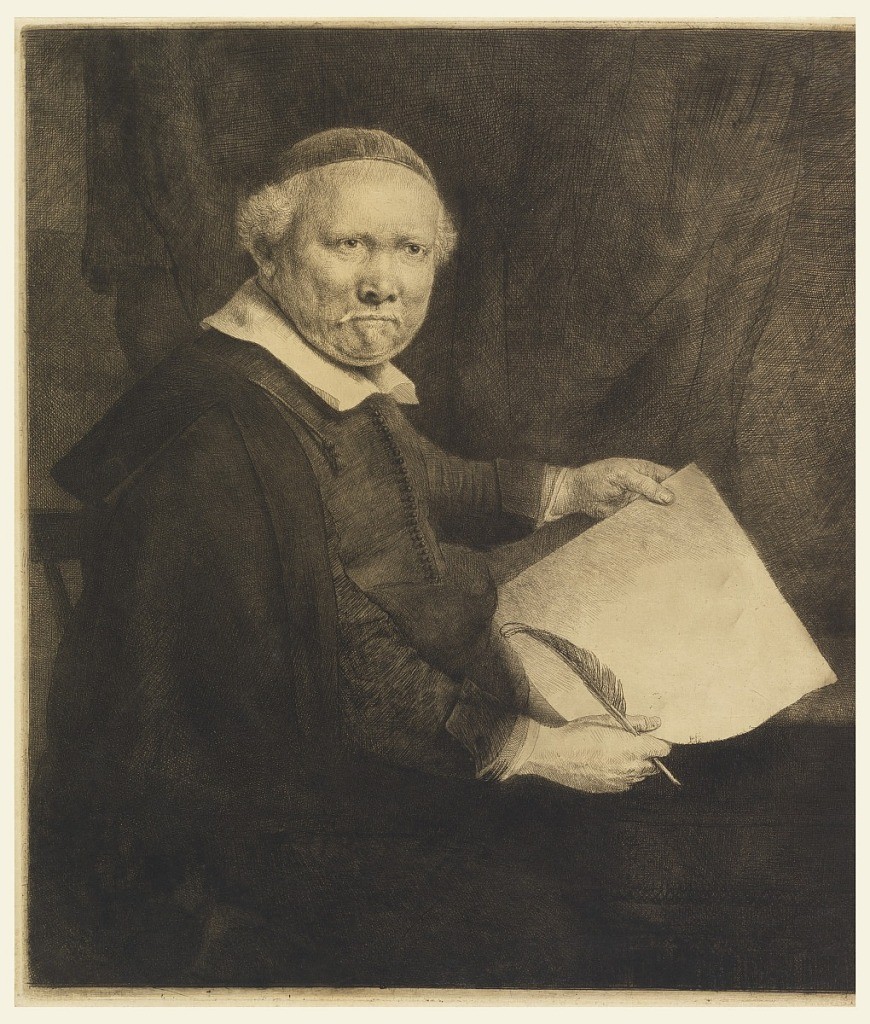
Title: Lieven Willemsz van Coppenol, Writing-Master (The "Large Coppenol")
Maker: Rembrandt Harmensz van Rijn, Dutch, 1606–1669
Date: ca. 1658
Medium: Etching and drypoint on Gampi [Japanese] paper
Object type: Print
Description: Three-quarter length figure of a seated man, turned towards the right.  He holds a sheet of paper in his hands and a quill pen in his right hand.